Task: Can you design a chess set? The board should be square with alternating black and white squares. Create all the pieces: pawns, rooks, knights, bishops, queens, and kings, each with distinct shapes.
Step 5075:
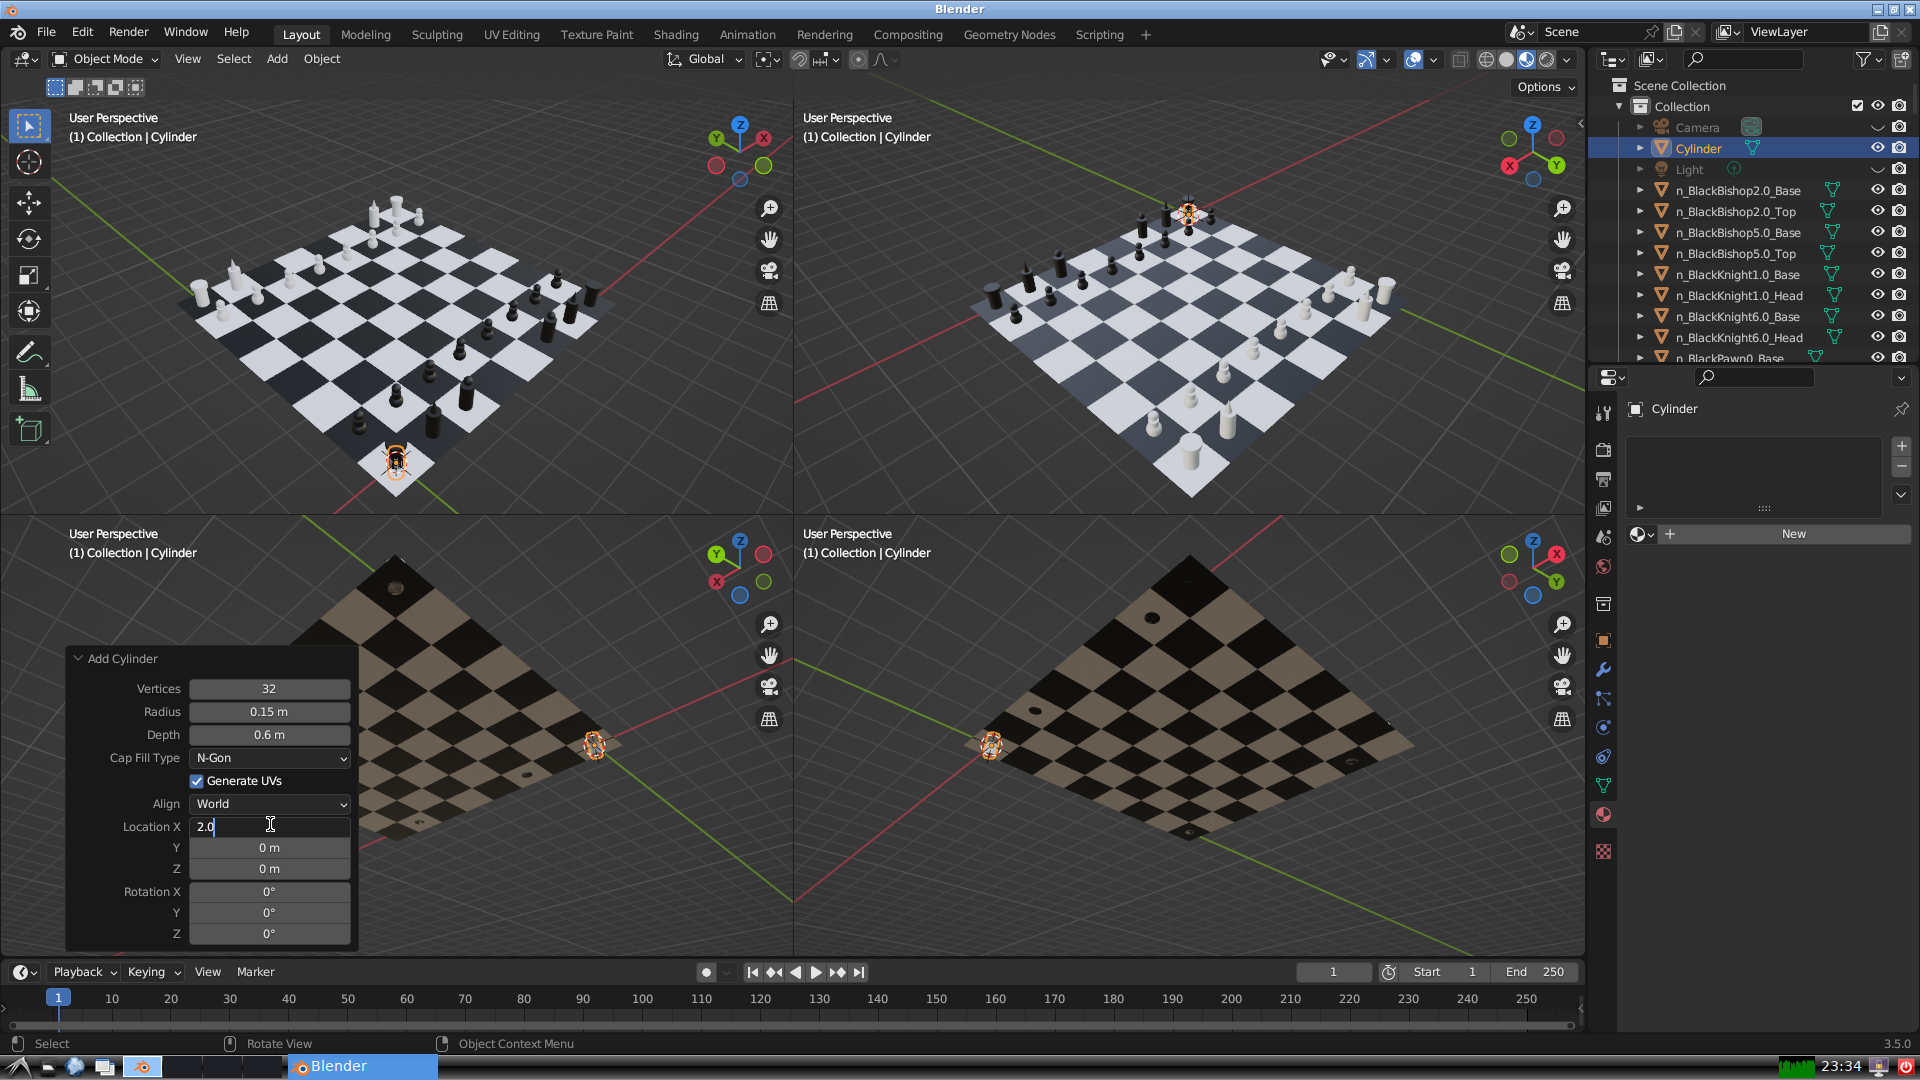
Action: {"key_press": ['Return']}